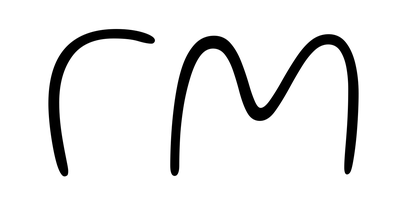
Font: Gluten_Thin